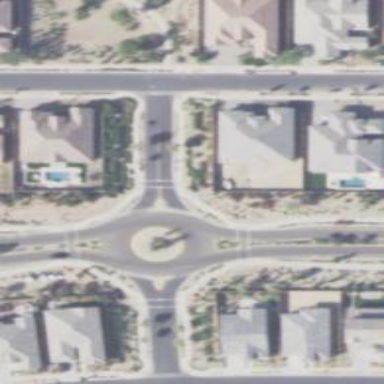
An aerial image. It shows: Unmarked road crossing.